Question: I used the code from this page to style my combobox: <URL>
I've changed my default item template, but now they won't appear in the selected value area. In the image below you can see the problem and what I want to achieve.

'''
<LinearGradientBrush x:Key="ButtonBackgroundBrush" StartPoint="0,0" EndPoint="0,1">
<GradientStop Offset="0" Color="#FFF3F3F3"/>
<GradientStop Offset="0.3" Color="#FFCCCCCC"/>
</LinearGradientBrush>
<LinearGradientBrush x:Key="ButtonBackgroundBrush" StartPoint="0,0" EndPoint="0,1">
<GradientStop Offset="0" Color="#FFF3F3F3"/>
<GradientStop Offset="0.3" Color="#FFCCCCCC"/>
</LinearGradientBrush>
<LinearGradientBrush x:Key="ButtonBackgroundHoverBrush" StartPoint="0,0" EndPoint="0,1">
<GradientStop Offset="0" Color="#FFE4E4E4"/>
<GradientStop Offset="0.3" Color="#FFBBBBBB"/>
</LinearGradientBrush>
<LinearGradientBrush x:Key="ButtonBackgroundDisabledBrush" StartPoint="0,0" EndPoint="0,1">
<GradientStop Offset="0" Color="#FF636363"/>
<GradientStop Offset="0.3" Color="#FF4E4D4D"/>
</LinearGradientBrush>
<SolidColorBrush x:Key="GlyphBrush" Color="#FFF" />
<SolidColorBrush x:Key="DisabledForegroundBrush" Color="#888" />
<SolidColorBrush x:Key="WindowBackgroundBrush" Color="#FFF" />
<ControlTemplate x:Key="ComboBoxToggleButton" TargetType="ToggleButton">
<Grid>
<Grid.ColumnDefinitions>
<ColumnDefinition />
<ColumnDefinition Width="20" />
</Grid.ColumnDefinitions>
<Border x:Name="Border" Grid.ColumnSpan="2" CornerRadius="2" Background="{StaticResource ButtonBackgroundBrush}" BorderBrush="#FF898989" BorderThickness="1" />
<Border x:Name="Border2" Grid.Column="0" CornerRadius="2,0,0,2" Margin="1" Background="White" BorderBrush="#FF898989" BorderThickness="0,0,1,0" />
<Path x:Name="Arrow" Grid.Column="1" Fill="{StaticResource GlyphBrush}" HorizontalAlignment="Center" VerticalAlignment="Center" Data="M 0 0 L 4 4 L 8 0 Z"/>
</Grid>
<ControlTemplate.Triggers>
<Trigger Property="ToggleButton.IsMouseOver" Value="True">
<Setter TargetName="Border" Property="Background" Value="{StaticResource ButtonBackgroundHoverBrush}" />
<Setter TargetName="Border" Property="BorderBrush" Value="#FF59B7FF" />
<Setter TargetName="Border2" Property="BorderBrush" Value="#FF59B7FF" />
</Trigger>
<Trigger Property="ToggleButton.IsChecked" Value="True">
<Setter TargetName="Border" Property="Background" Value="{StaticResource ButtonBackgroundHoverBrush}" />
<Setter TargetName="Border" Property="BorderBrush" Value="#FF59B7FF" />
<Setter TargetName="Border2" Property="BorderBrush" Value="#FF59B7FF" />
</Trigger>
<Trigger Property="IsEnabled" Value="False">
<Setter TargetName="Border" Property="Background" Value="{StaticResource ButtonBackgroundDisabledBrush}" />
<Setter TargetName="Arrow" Property="Fill" Value="{StaticResource DisabledForegroundBrush}" />
</Trigger>
</ControlTemplate.Triggers>
</ControlTemplate>
<ControlTemplate x:Key="ComboBoxTextBox" TargetType="TextBox">
<Border x:Name="PART_ContentHost" Focusable="False" Background="{TemplateBinding Background}" />
</ControlTemplate>
<Style x:Key="{x:Type ComboBox}" TargetType="ComboBox">
<Setter Property="SnapsToDevicePixels" Value="True"/>
<Setter Property="OverridesDefaultStyle" Value="True"/>
<Setter Property="ScrollViewer.HorizontalScrollBarVisibility" Value="Auto"/>
<Setter Property="ScrollViewer.VerticalScrollBarVisibility" Value="Auto"/>
<Setter Property="ScrollViewer.CanContentScroll" Value="True"/>
<Setter Property="MinWidth" Value="120"/>
<Setter Property="MinHeight" Value="20"/>
<Setter Property="Template">
<Setter.Value>
<ControlTemplate TargetType="ComboBox">
<Grid>
<ToggleButton Name="ToggleButton" Template="{StaticResource ComboBoxToggleButton}" Grid.Column="2" Focusable="False" IsChecked="{Binding Path=IsDropDownOpen,Mode=TwoWay,RelativeSource={RelativeSource TemplatedParent}}" ClickMode="Press" />
<ContentPresenter Name="ContentSite" IsHitTestVisible="False" Content="{TemplateBinding SelectionBoxItem}" ContentTemplate="{TemplateBinding SelectionBoxItemTemplate}" ContentTemplateSelector="{TemplateBinding ItemTemplateSelector}" Margin="3,3,23,3" VerticalAlignment="Center" HorizontalAlignment="Left" />
<TextBox x:Name="PART_EditableTextBox" Style="{x:Null}" Template="{StaticResource ComboBoxTextBox}" HorizontalAlignment="Left" VerticalAlignment="Center" Margin="3,3,23,3" Focusable="True" Background="Transparent" Visibility="Hidden" IsReadOnly="{TemplateBinding IsReadOnly}" />
<Popup Name="Popup" Placement="Bottom" IsOpen="{TemplateBinding IsDropDownOpen}" AllowsTransparency="True" Focusable="False" PopupAnimation="Slide">
<Grid Name="DropDown" SnapsToDevicePixels="True" MinWidth="{TemplateBinding ActualWidth}" MaxHeight="{TemplateBinding MaxDropDownHeight}">
<Border x:Name="DropDownBorder" Background="White" BorderThickness="1" BorderBrush="#FF898989" />
<ScrollViewer Margin="4,6,4,6" SnapsToDevicePixels="True">
<StackPanel IsItemsHost="True" KeyboardNavigation.DirectionalNavigation="Contained" />
</ScrollViewer>
</Grid>
</Popup>
</Grid>
<ControlTemplate.Triggers>
<Trigger Property="HasItems" Value="False">
<Setter TargetName="DropDownBorder" Property="MinHeight" Value="95"/>
</Trigger>
<Trigger Property="IsEnabled" Value="False">
<Setter Property="Foreground" Value="{StaticResource DisabledForegroundBrush}"/>
</Trigger>
<Trigger Property="IsGrouping" Value="True">
<Setter Property="ScrollViewer.CanContentScroll" Value="False"/>
</Trigger>
<Trigger SourceName="Popup" Property="Popup.AllowsTransparency" Value="True">
<Setter TargetName="DropDownBorder" Property="CornerRadius" Value="0,0,2,2"/>
<Setter TargetName="DropDownBorder" Property="Margin" Value="0,-1,0,0"/>
</Trigger>
<Trigger Property="IsEditable" Value="True">
<Setter Property="IsTabStop" Value="False"/>
<Setter TargetName="PART_EditableTextBox" Property="Visibility" Value="Visible"/>
<Setter TargetName="ContentSite" Property="Visibility" Value="Hidden"/>
</Trigger>
</ControlTemplate.Triggers>
</ControlTemplate>
</Setter.Value>
</Setter>
</Style>
<Style x:Name="CustomComboboxItem" TargetType="ComboBoxItem">
<Setter Property="Template">
<Setter.Value>
<ControlTemplate TargetType="ComboBoxItem">
<Grid>
<Grid.ColumnDefinitions>
<ColumnDefinition Width="30"/>
<ColumnDefinition Width="*"/>
</Grid.ColumnDefinitions>
<Grid Grid.Column="1">
<Grid.RowDefinitions>
<RowDefinition Height="16" MinHeight="16" MaxHeight="16" />
<RowDefinition Height="16" MinHeight="16" MaxHeight="16" />
</Grid.RowDefinitions>
<TextBlock Text="{Binding NewItemName}" Grid.Row="0" FontWeight="Bold" />
<TextBlock Text="{Binding NewItemComment}" Grid.Row="1" FontStyle="Italic" Foreground="#FF555454" />
</Grid>
</Grid>
<ControlTemplate.Triggers>
<Trigger Property="IsMouseOver" Value="True">
<Setter Property="Background" Value="LightGray"/>
</Trigger>
</ControlTemplate.Triggers>
</ControlTemplate>
</Setter.Value>
</Setter>
</Style>
'''
'''
<ComboBox Height="40" HorizontalAlignment="Left" Margin="102,64,0,0" Name="comboBox1" VerticalAlignment="Top" Width="459" />
'''
'''
public MainWindow()
{
InitializeComponent();
comboBox1.Items.Add(new CustomComboboxItem { NewItemName = "Item 1", NewItemComment = "hello :)" });
comboBox1.Items.Add(new CustomComboboxItem { NewItemName = "Item 2", NewItemComment = "hello :)" });
comboBox1.Items.Add(new CustomComboboxItem { NewItemName = "Item 3", NewItemComment = "hello :)" });
comboBox1.Items.Add(new CustomComboboxItem { NewItemName = "Item 4", NewItemComment = "hello :)" });
comboBox1.Items.Add(new CustomComboboxItem { NewItemName = "Item 5", NewItemComment = "hello :)" });
}
public class CustomComboboxItem
{
public string NewItemName { get; set; }
public string NewItemComment { get; set; }
}
'''
Can someone tell me what I'm doing wrong?
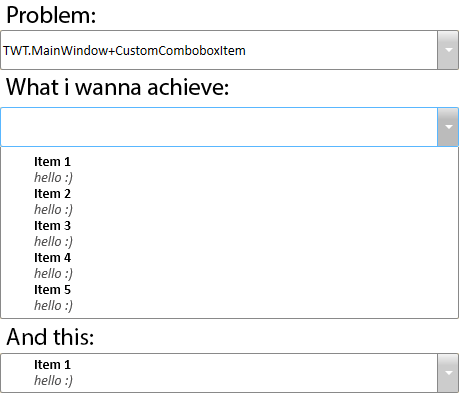
Answer: You can define ItemTemplate for ComboBox instead of ControlTemplate for ComboBoxItem to achieve that. As you can see, ControlTemplate for ComboBoxItem doesn't affect selected item appearance when ItemTemplate does. Following is content of your 'CustomComboboxItem' Style merged within ComboBox Style :
'''
<Style x:Key="{x:Type ComboBox}" TargetType="ComboBox">
........
<Setter Property="HorizontalContentAlignment" Value="Stretch"/>
<Setter Property="ItemTemplate">
<Setter.Value>
<DataTemplate>
<Grid>
<Grid.Style>
<Style TargetType="Grid">
<Style.Triggers>
<Trigger Property="IsMouseOver" Value="True">
<Setter Property="Background" Value="LightGray"/>
</Trigger>
</Style.Triggers>
</Style>
</Grid.Style>
<Grid.ColumnDefinitions>
<ColumnDefinition Width="30"/>
<ColumnDefinition Width="*"/>
</Grid.ColumnDefinitions>
<Grid Grid.Column="1">
<Grid.RowDefinitions>
<RowDefinition Height="16" MinHeight="16" MaxHeight="16" />
<RowDefinition Height="16" MinHeight="16" MaxHeight="16" />
</Grid.RowDefinitions>
<TextBlock Text="{Binding NewItemName}" Grid.Row="0" FontWeight="Bold" />
<TextBlock Text="{Binding NewItemComment}" Grid.Row="1" FontStyle="Italic" Foreground="#FF555454" />
</Grid>
</Grid>
</DataTemplate>
</Setter.Value>
</Setter>
........
</Style>
'''